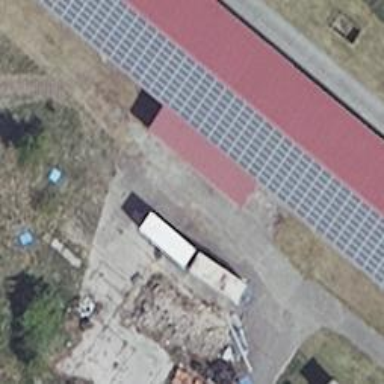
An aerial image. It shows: Solar photovoltaic panel generator producing electricity as small installation.